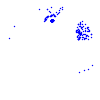
Particle: proton